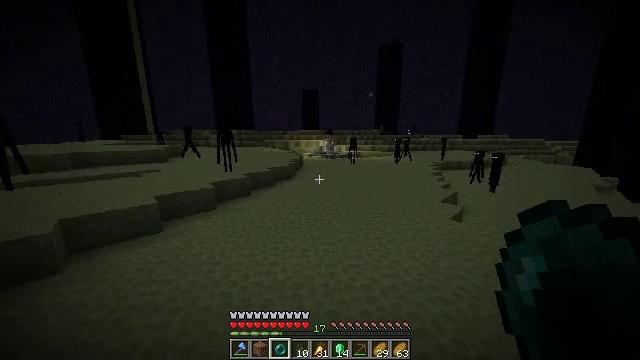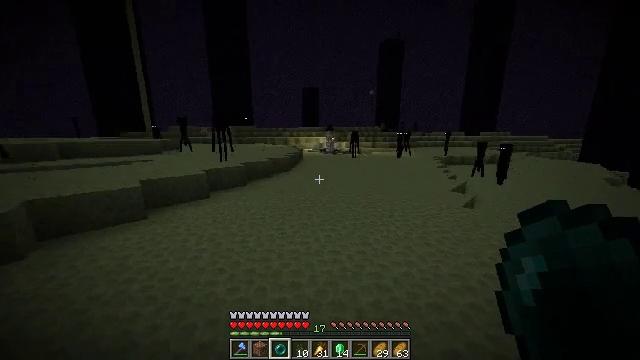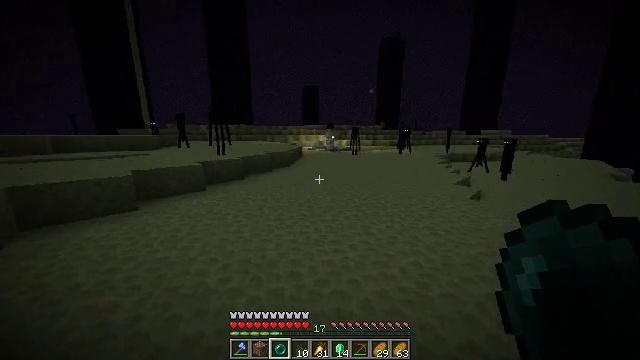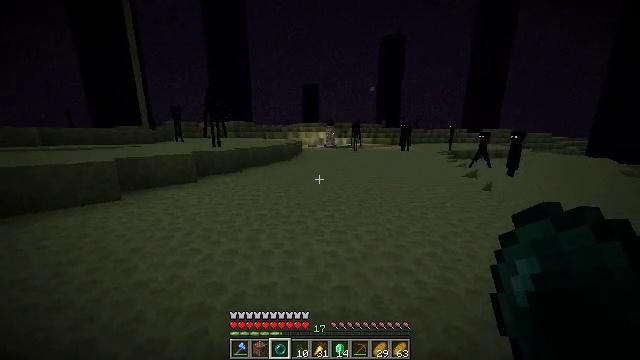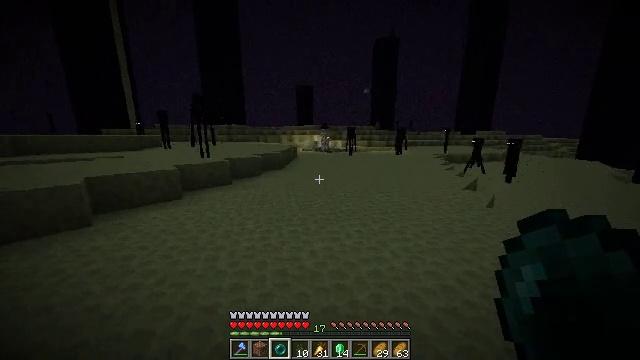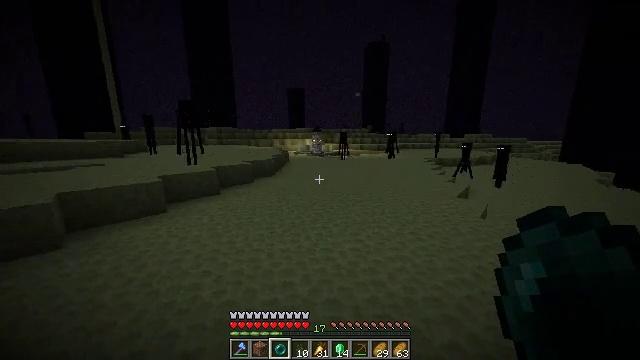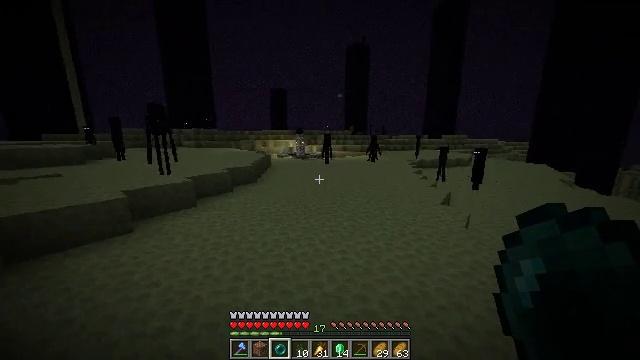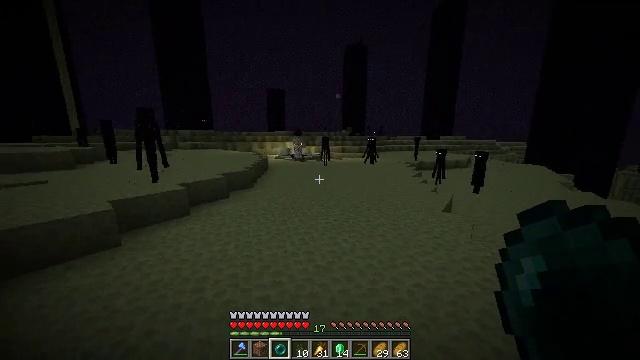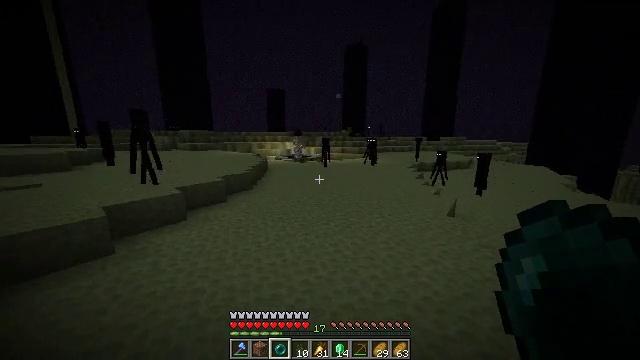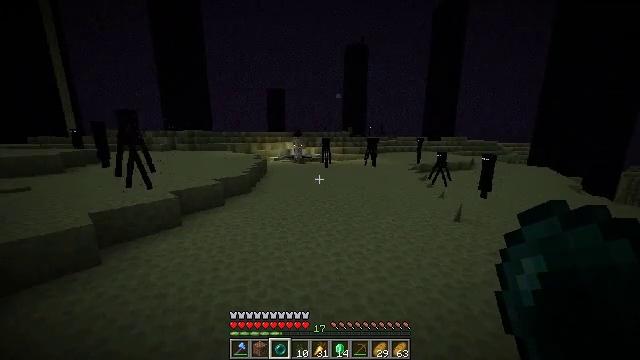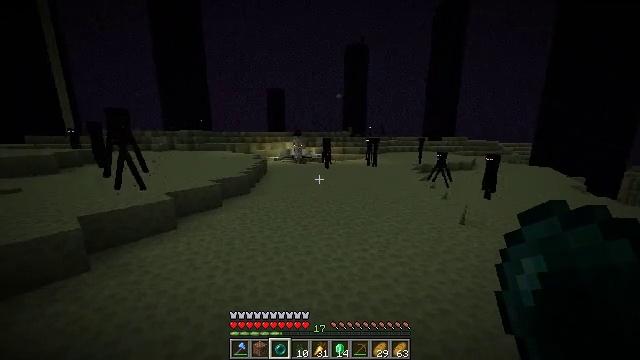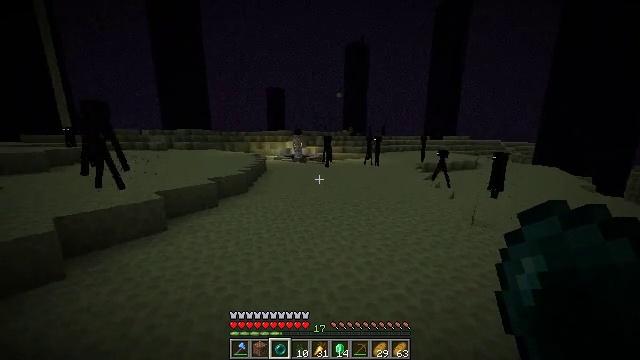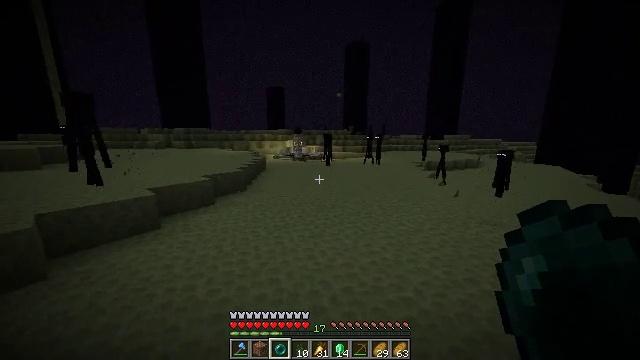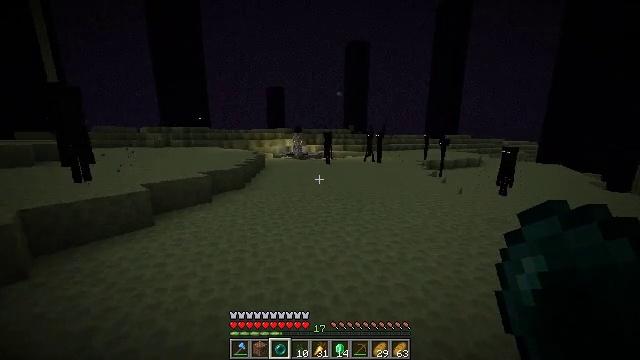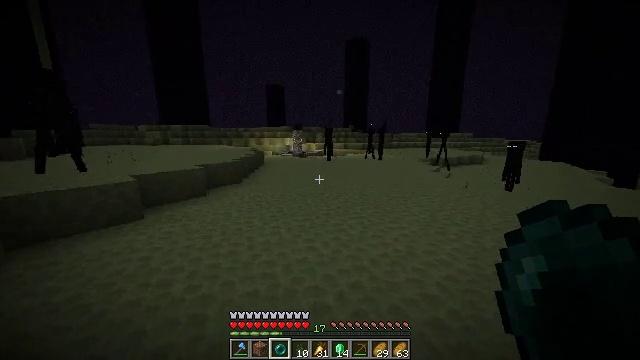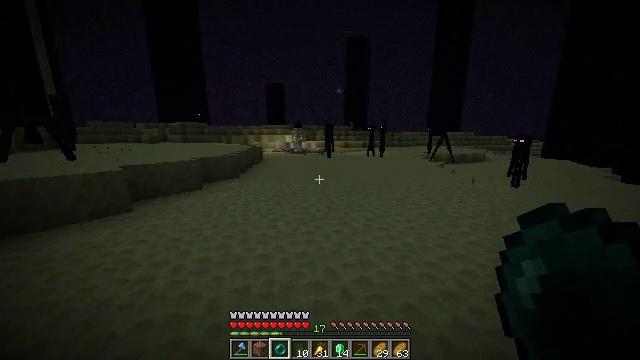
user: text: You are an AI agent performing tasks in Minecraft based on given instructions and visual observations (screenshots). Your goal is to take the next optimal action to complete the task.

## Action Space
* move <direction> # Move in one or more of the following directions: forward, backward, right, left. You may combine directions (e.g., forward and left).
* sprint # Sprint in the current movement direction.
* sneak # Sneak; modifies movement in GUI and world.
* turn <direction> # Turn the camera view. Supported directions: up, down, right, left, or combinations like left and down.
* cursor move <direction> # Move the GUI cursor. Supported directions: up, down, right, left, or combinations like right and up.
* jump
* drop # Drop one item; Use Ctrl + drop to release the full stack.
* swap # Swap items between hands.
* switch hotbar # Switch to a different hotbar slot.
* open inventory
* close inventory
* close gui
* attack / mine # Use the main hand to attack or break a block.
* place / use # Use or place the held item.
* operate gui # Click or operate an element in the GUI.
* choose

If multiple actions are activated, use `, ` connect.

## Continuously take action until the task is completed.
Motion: motion action
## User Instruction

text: Collect end stone for your base.
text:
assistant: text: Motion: move forward, sprint, jump
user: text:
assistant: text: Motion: move forward, sprint, jump
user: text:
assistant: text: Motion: move forward, sprint, jump
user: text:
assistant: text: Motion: move forward, turn right, jump
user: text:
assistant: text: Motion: move forward, turn right, jump
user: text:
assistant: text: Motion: move forward, turn right, jump
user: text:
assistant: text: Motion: move forward, jump
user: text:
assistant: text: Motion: move forward, jump
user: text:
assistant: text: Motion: move forward, sprint, jump
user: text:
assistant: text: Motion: move forward, sprint, jump
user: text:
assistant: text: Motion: move forward, sprint, jump
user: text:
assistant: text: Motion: move forward, sprint, jump
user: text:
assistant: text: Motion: move forward, jump
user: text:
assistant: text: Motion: move forward, jump
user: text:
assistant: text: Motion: move forward, jump
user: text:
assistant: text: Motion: move forward, jump
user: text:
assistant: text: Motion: move forward, jump
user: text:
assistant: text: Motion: move forward, jump
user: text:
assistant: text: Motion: move forward, jump
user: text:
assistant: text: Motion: move forward, jump
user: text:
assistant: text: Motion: move forward, jump
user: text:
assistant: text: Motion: move forward, jump
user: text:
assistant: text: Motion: move forward, jump
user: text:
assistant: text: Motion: move forward, jump
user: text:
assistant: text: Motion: move forward, jump, switch to hotbar 1
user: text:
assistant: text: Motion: move forward, jump, switch to hotbar 1
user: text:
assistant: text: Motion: move forward, jump, switch to hotbar 1
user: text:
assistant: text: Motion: move forward, jump
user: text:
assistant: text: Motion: move forward, jump
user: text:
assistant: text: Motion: move forward, jump